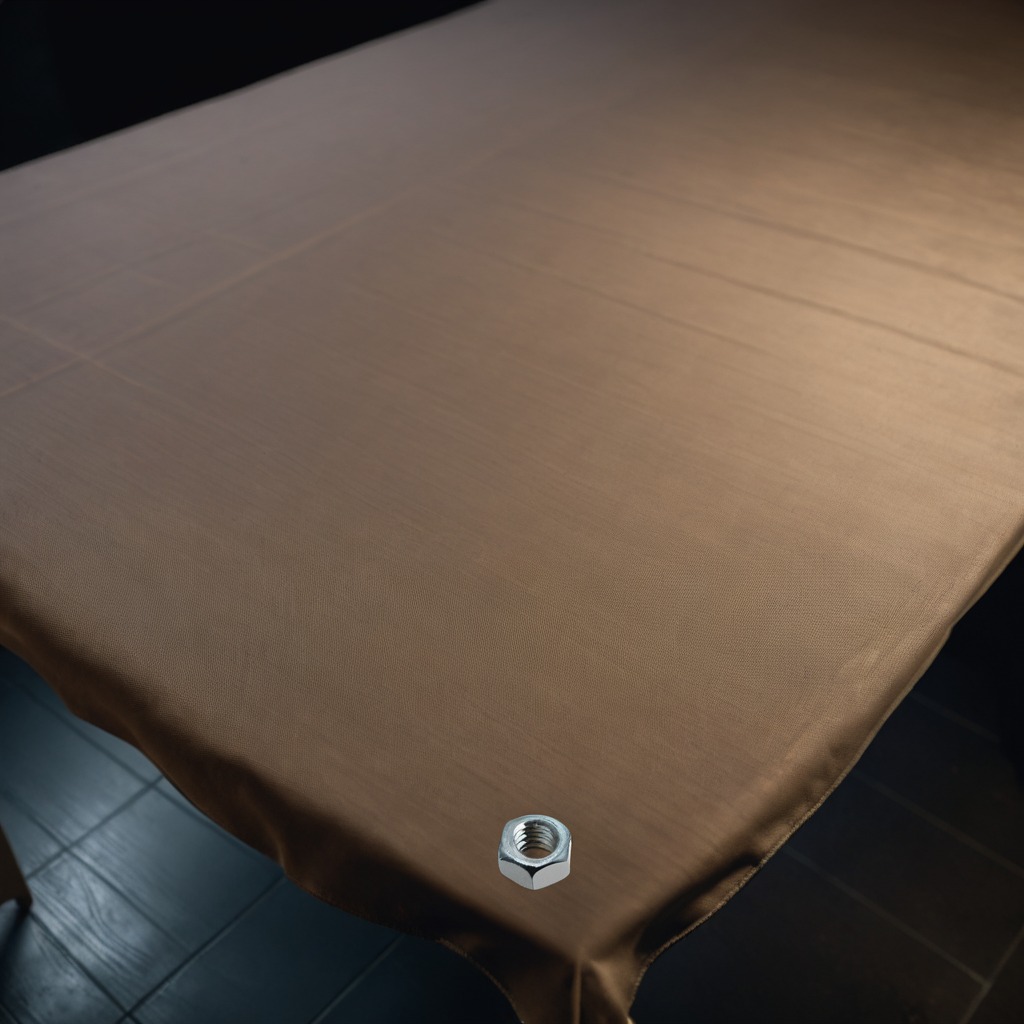
A metal nut is lying on a wooden table.